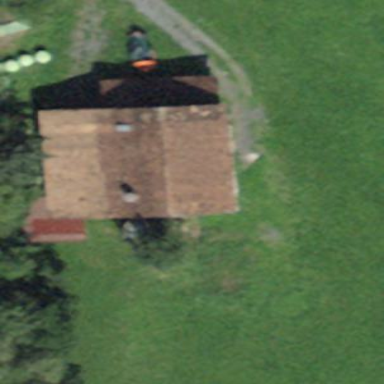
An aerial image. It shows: Rural barn.